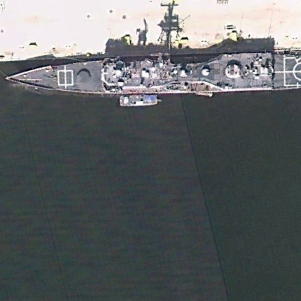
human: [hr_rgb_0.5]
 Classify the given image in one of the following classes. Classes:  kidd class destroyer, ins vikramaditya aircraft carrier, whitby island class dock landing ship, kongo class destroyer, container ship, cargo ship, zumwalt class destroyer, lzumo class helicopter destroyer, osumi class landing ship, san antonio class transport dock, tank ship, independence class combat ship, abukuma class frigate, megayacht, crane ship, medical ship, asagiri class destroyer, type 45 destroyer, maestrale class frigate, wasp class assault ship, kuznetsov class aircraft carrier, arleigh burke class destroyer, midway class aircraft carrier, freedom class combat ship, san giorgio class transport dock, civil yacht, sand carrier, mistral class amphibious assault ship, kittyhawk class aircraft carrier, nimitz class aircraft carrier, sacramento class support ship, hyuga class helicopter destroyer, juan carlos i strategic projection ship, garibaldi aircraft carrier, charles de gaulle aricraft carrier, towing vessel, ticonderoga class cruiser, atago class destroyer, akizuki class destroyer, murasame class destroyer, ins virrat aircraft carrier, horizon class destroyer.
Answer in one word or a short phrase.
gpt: Ticonderoga class cruiser